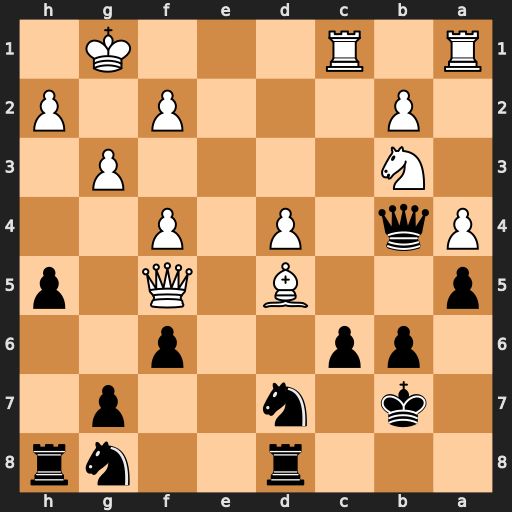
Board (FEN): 3r2nr/1k1n2p1/1pp2p2/p2B1Q1p/Pq1P1P2/1N4P1/1P3P1P/R1R3K1
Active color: b
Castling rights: -
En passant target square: -
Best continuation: Ne7 Bxc6+ Nxc6